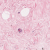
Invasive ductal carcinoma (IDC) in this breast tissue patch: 0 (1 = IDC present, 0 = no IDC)